Platform: macOS
Application: Arc Browser
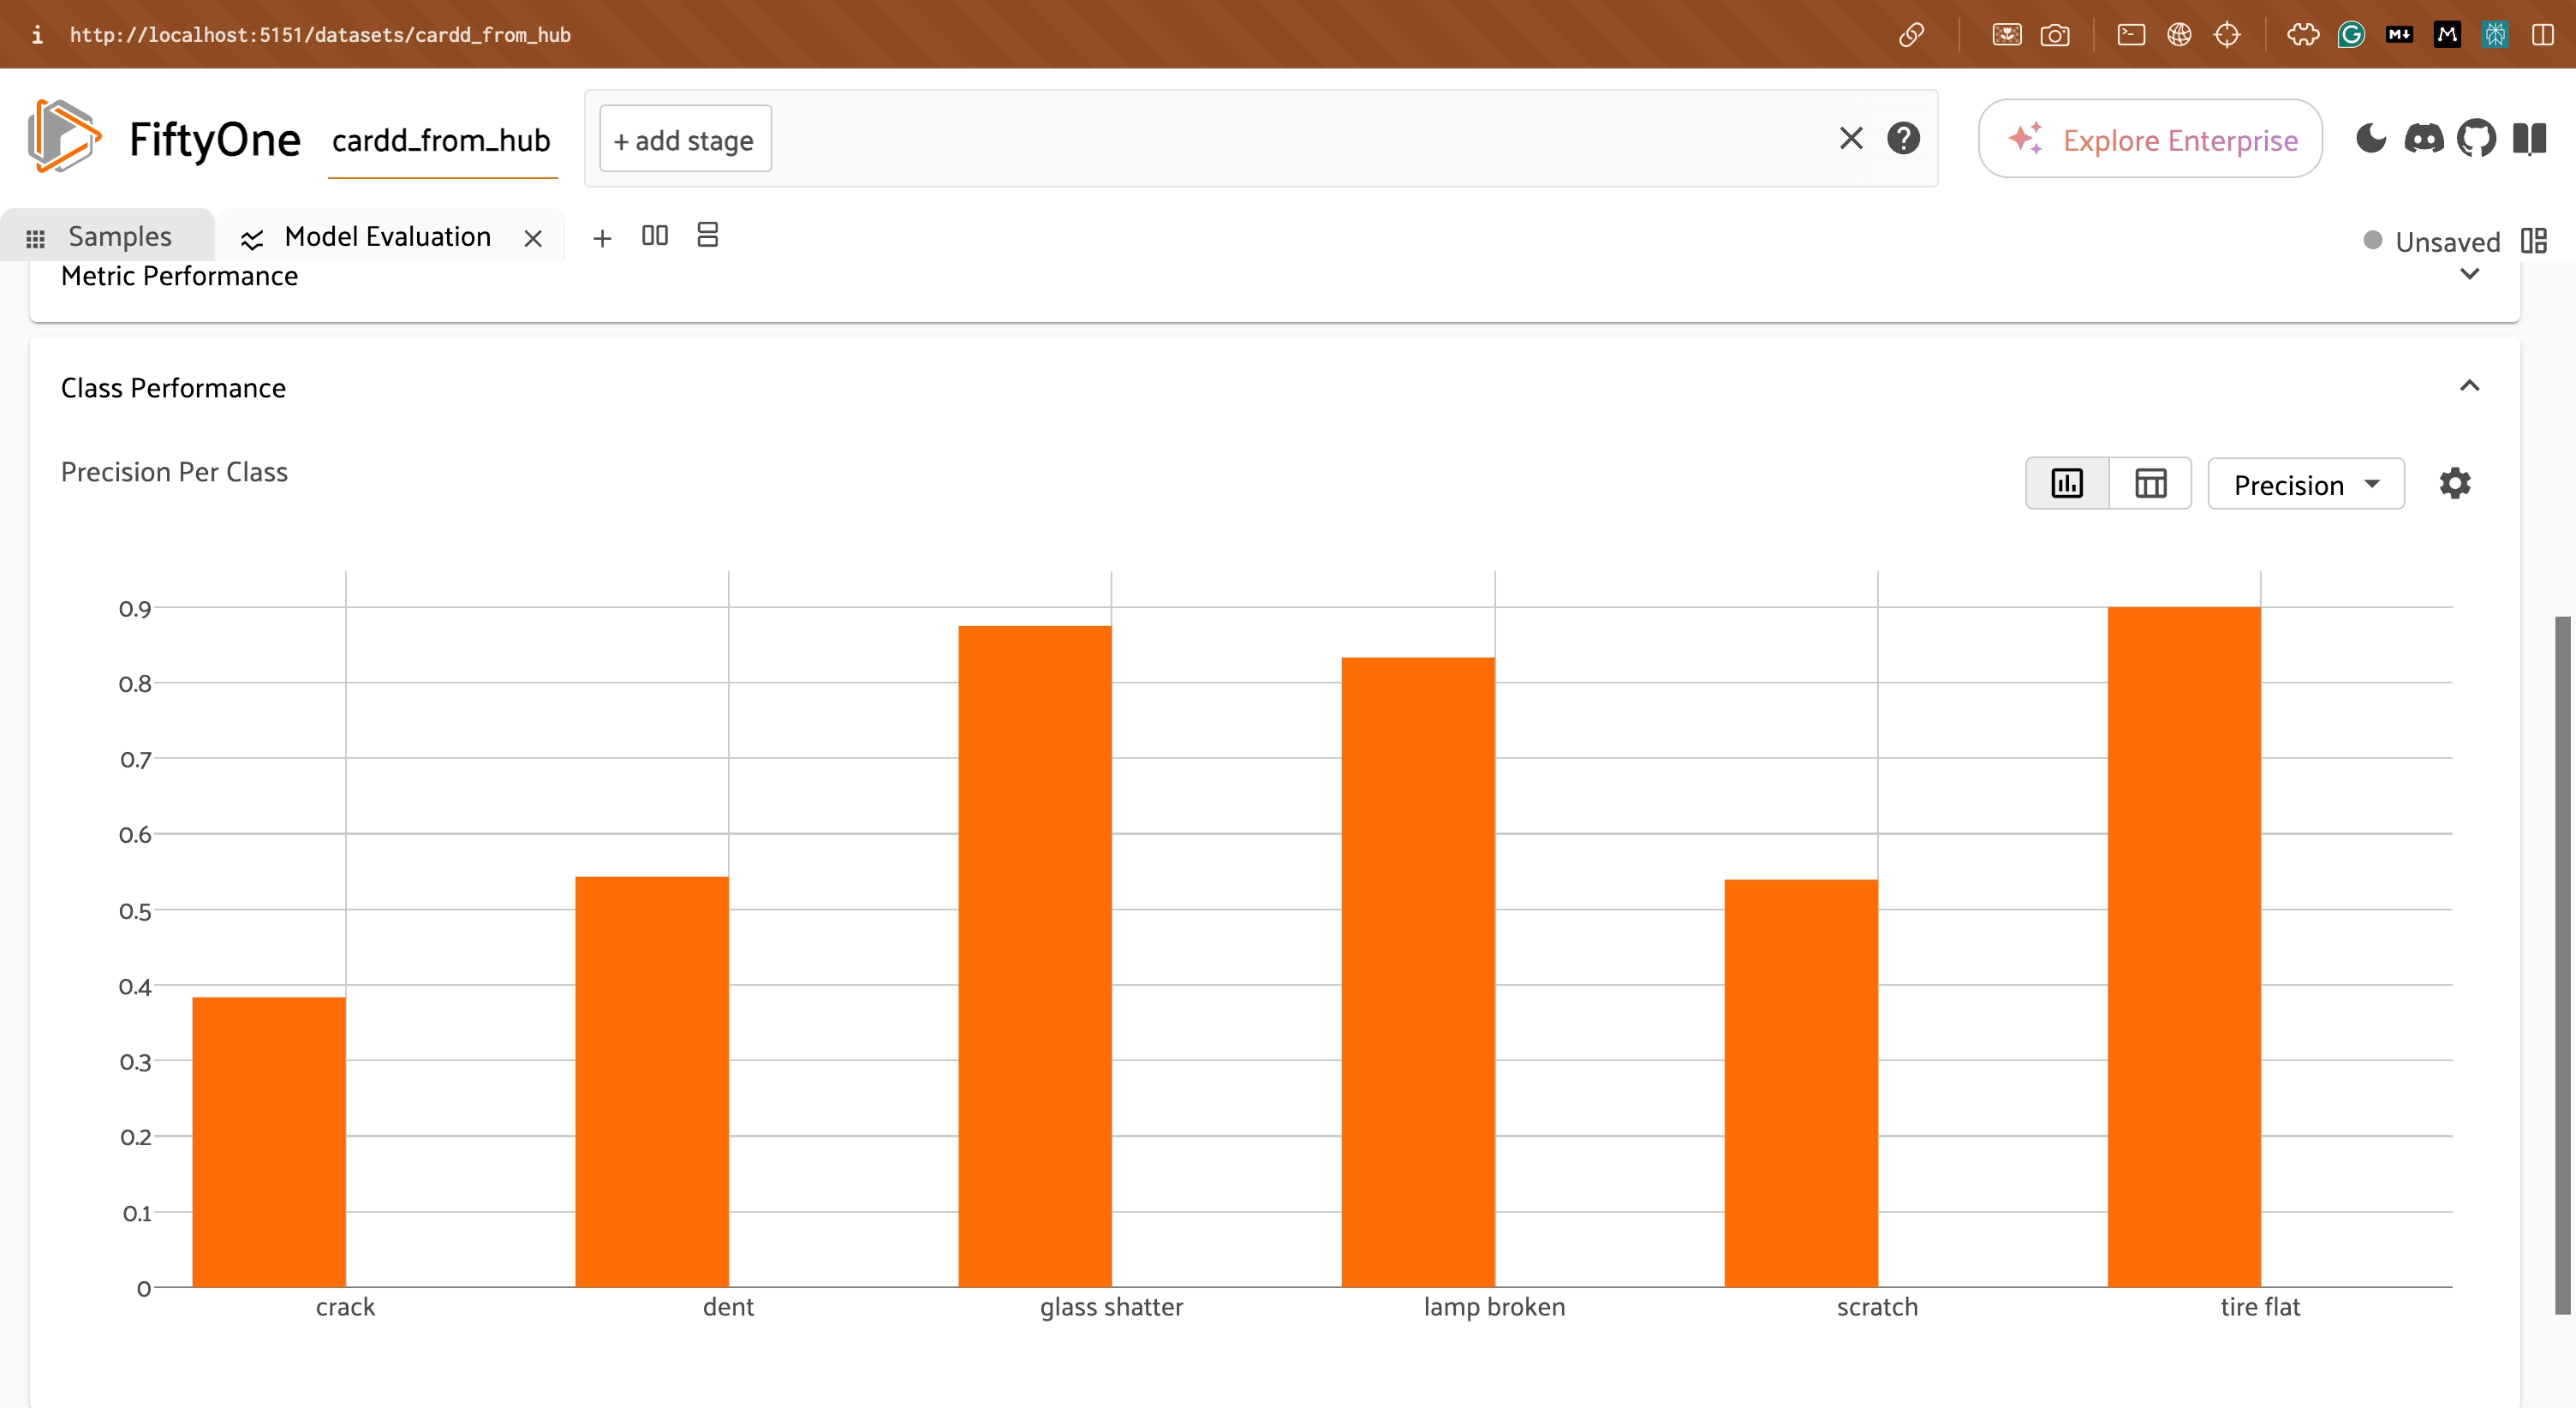
task_description: Switch to table view for per class performance
action_type: click
element_info: Icon
steps_since_start: 1